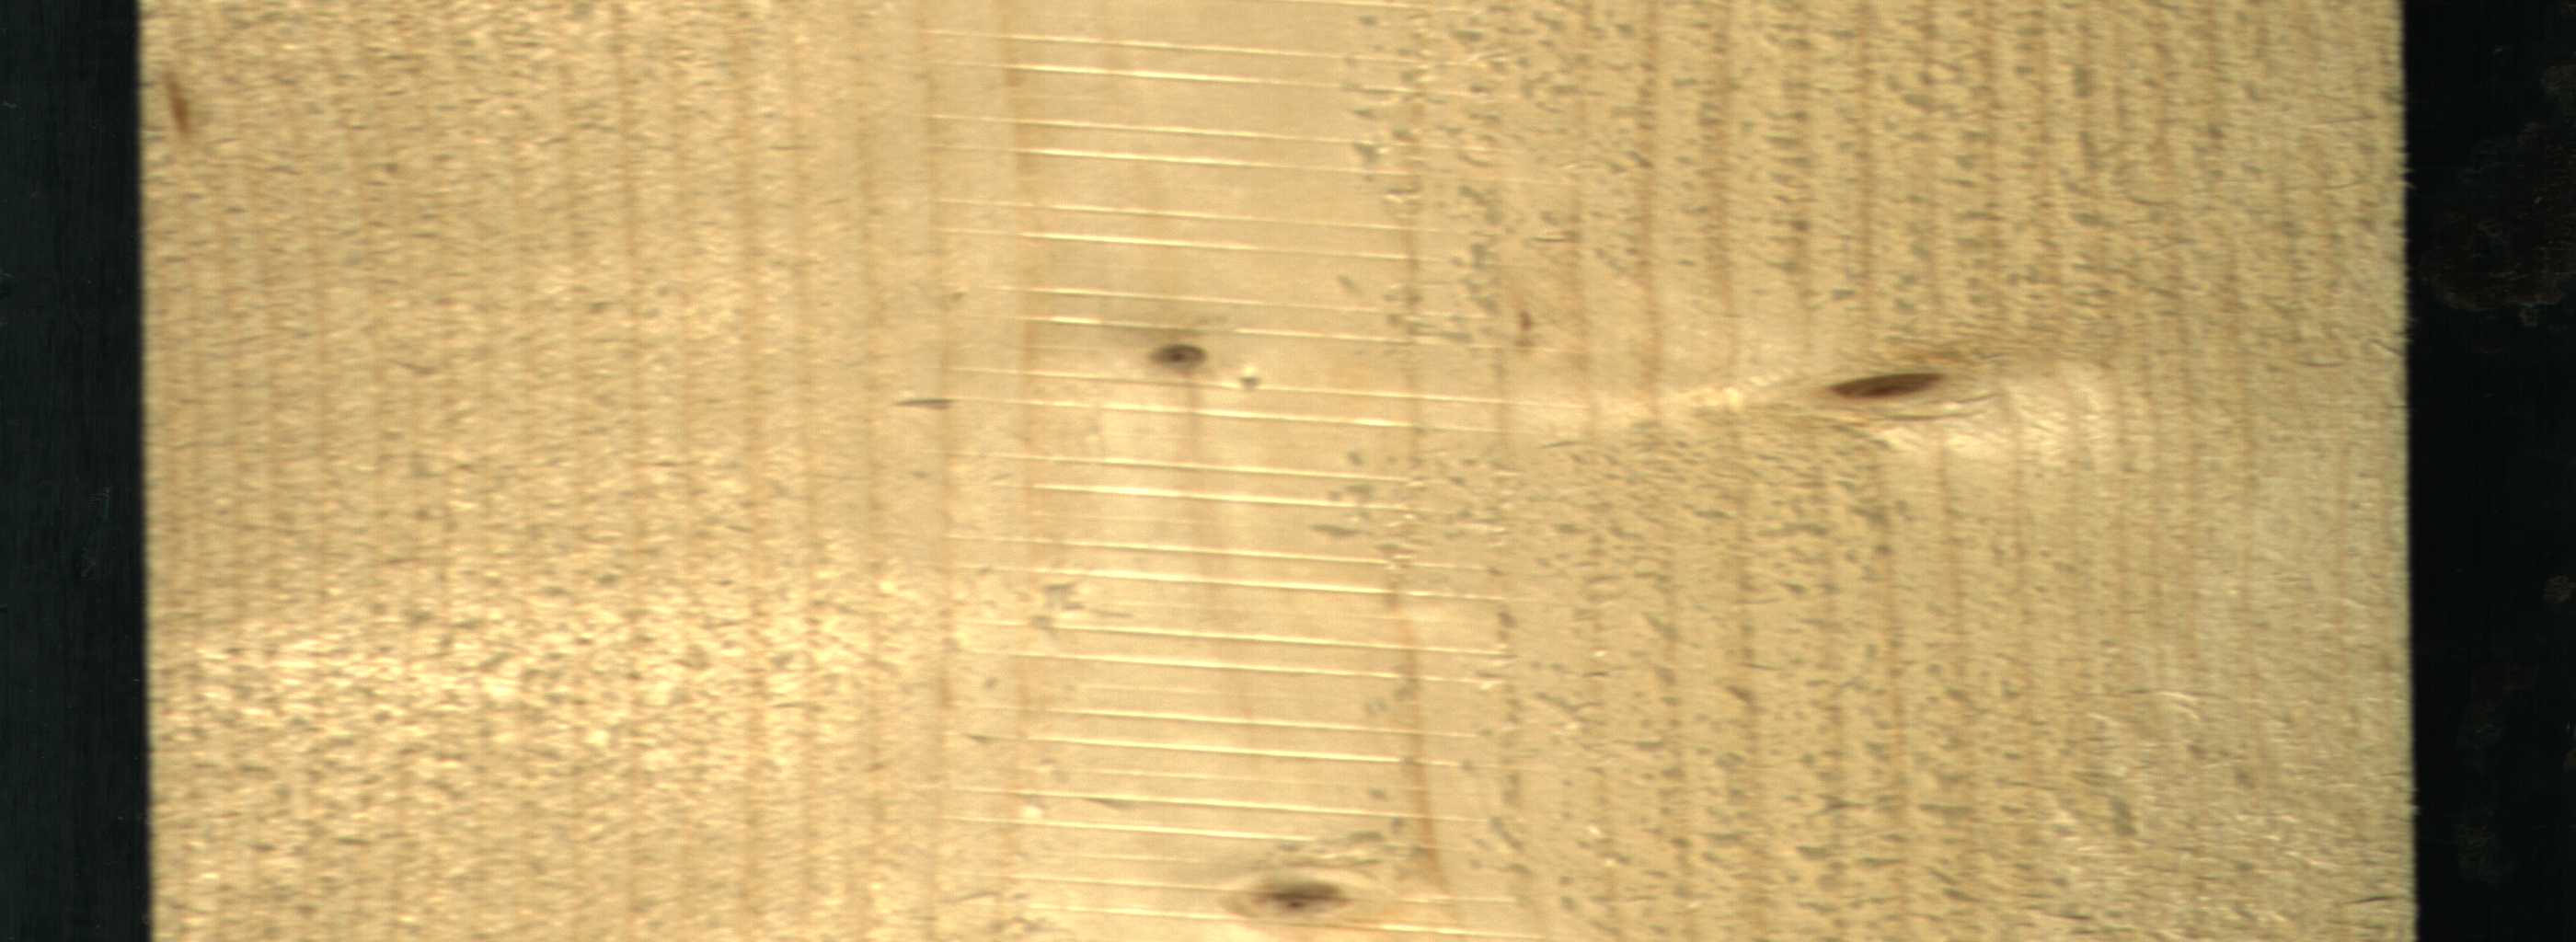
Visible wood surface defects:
Live_Knot
Live_Knot
Live_Knot